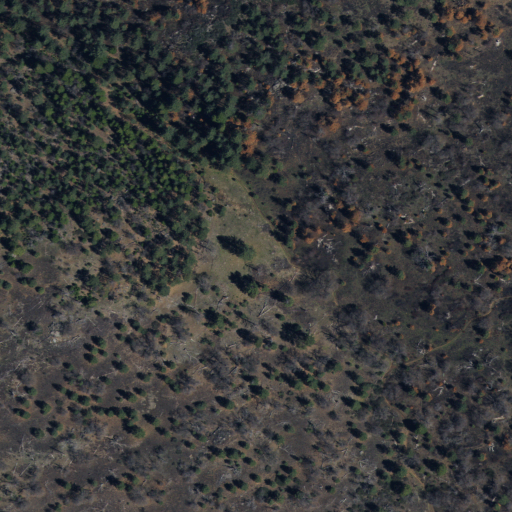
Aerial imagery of valley in California named Madero Ravine containing evergreen forest and shrub